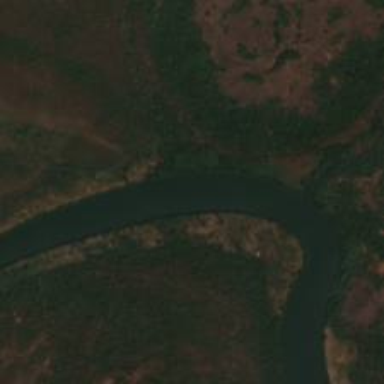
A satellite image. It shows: Beautiful view of river.